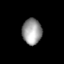
Tissue: lung
Cell type: Epithelial cells
Senescence score: 0.1495
Nuclear area (px): 493
Mean DAPI intensity: 153.653